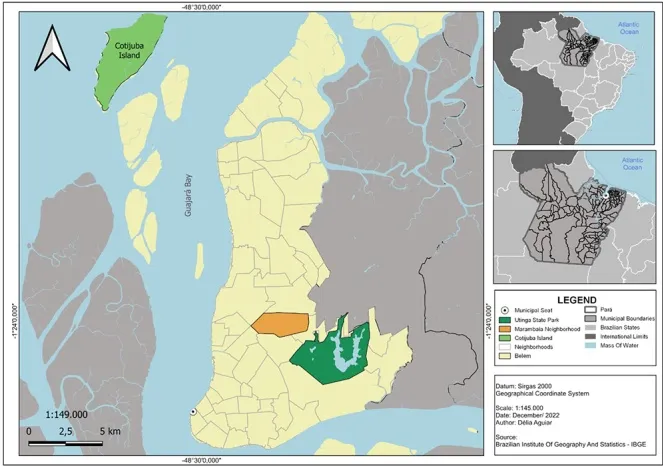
Location of the occurrence of autochthonous feline leishmaniasis
described in this study.
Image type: ophthalmic_imaging (oct)